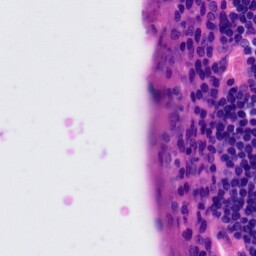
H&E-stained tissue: Tonsil